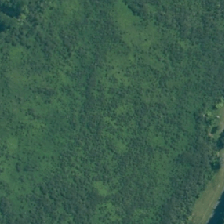
Land cover: manuka_kanuka